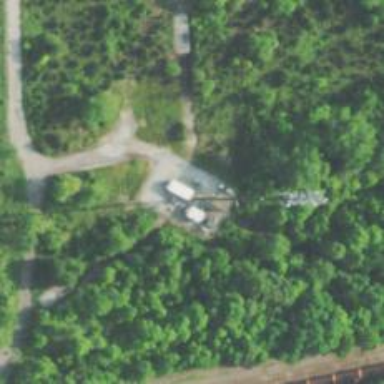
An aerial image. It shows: Mast structure.